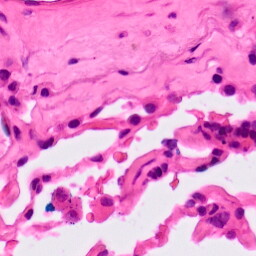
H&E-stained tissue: Lung